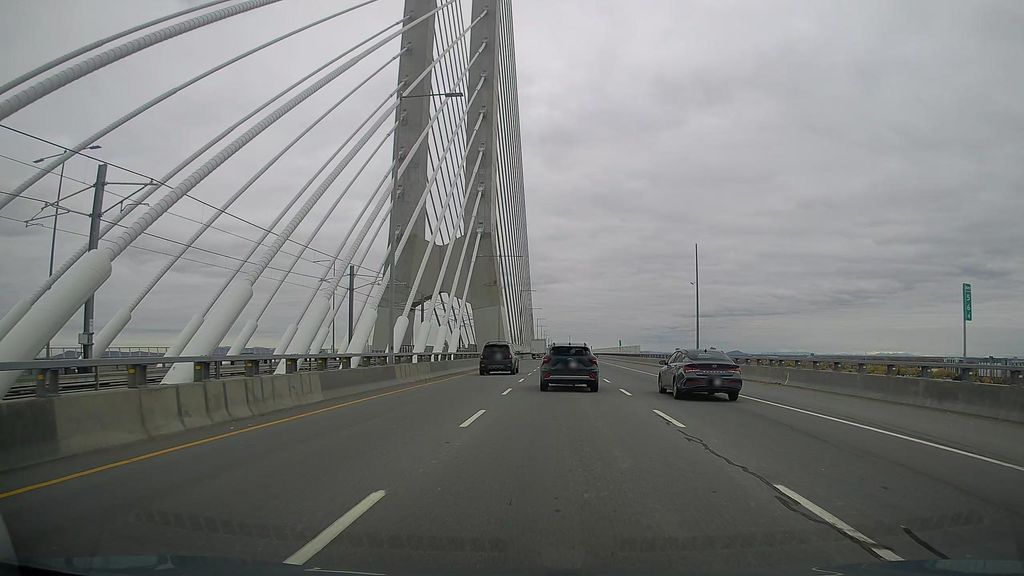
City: montreal